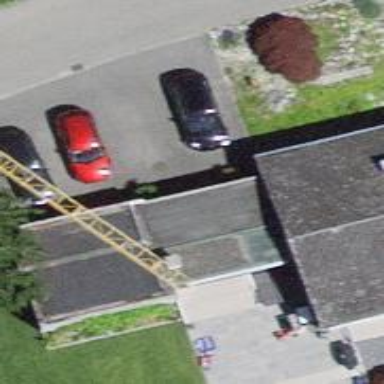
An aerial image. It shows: Garage with flat roof.